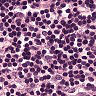
Metastatic tissue present: no